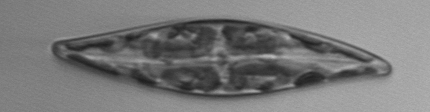
Label: Pleurosigma